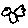
Label: bird